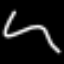
Label: squiggle